Question: I'm using Gist to display code bits on my blog (or rather, will be if/when this question is answered) so that I can use its nice syntax highlighting. When I embed a Gist on my page, it has a bar beneath the embedded and nicely formatted code that looks like this:

Now, I decided this bar looks kind of ugly if I have several lines of snippets that are only one line long, with this bar underneath each of them. I discovered that can easily hide this bar with CSS, but I want to find out if it's 'okay' to do this. Are there any legal repercussions I should be aware of? I skimmed Github's terms of service and spent a few minutes Googling this but I couldn't find anything.
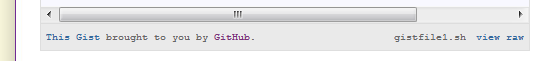
Answer: You wouldn't need to modifiy the <URL> which would be declared the existing one:
'''
.gist .gist-file .gist-meta {
overflow: auto; overflow-x: hidden;
}
.gist .gist-file .gist-data {
overflow: auto; overflow-x: hidden;
}
'''
If this is declared after the '<link rel="stylesheet" href="http://gist.github.com/stylesheets/gist/embed.css"/>', it should take precedence.
See also this example of CSS modification when making a <URL>.